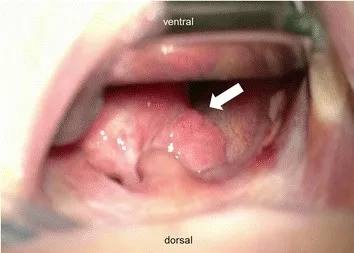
Intraoperative view of the pharynx prior to laser resection. When examining the surgical site, a protruding pediculated mass covered by mucous membranes (indicated by arrow) is clearly visible below the uvula. The endotracheal tube is still in position at that time, but cannot be readily seen due to a space-occupying effect of the tumor.
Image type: endoscopy (airway_endoscopy)